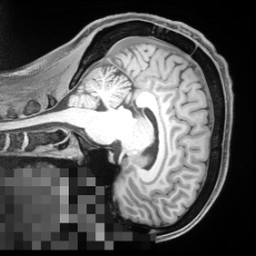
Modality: T1w
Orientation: sagittal
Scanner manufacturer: siemens
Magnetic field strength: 3 T
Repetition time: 2.55 s